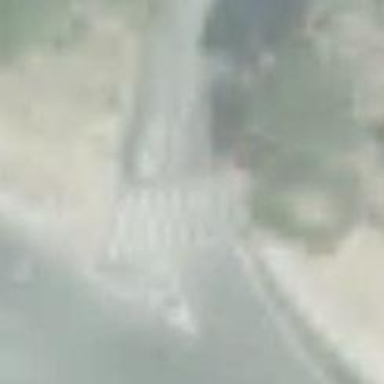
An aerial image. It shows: Marked crossing with visible markings.